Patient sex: F
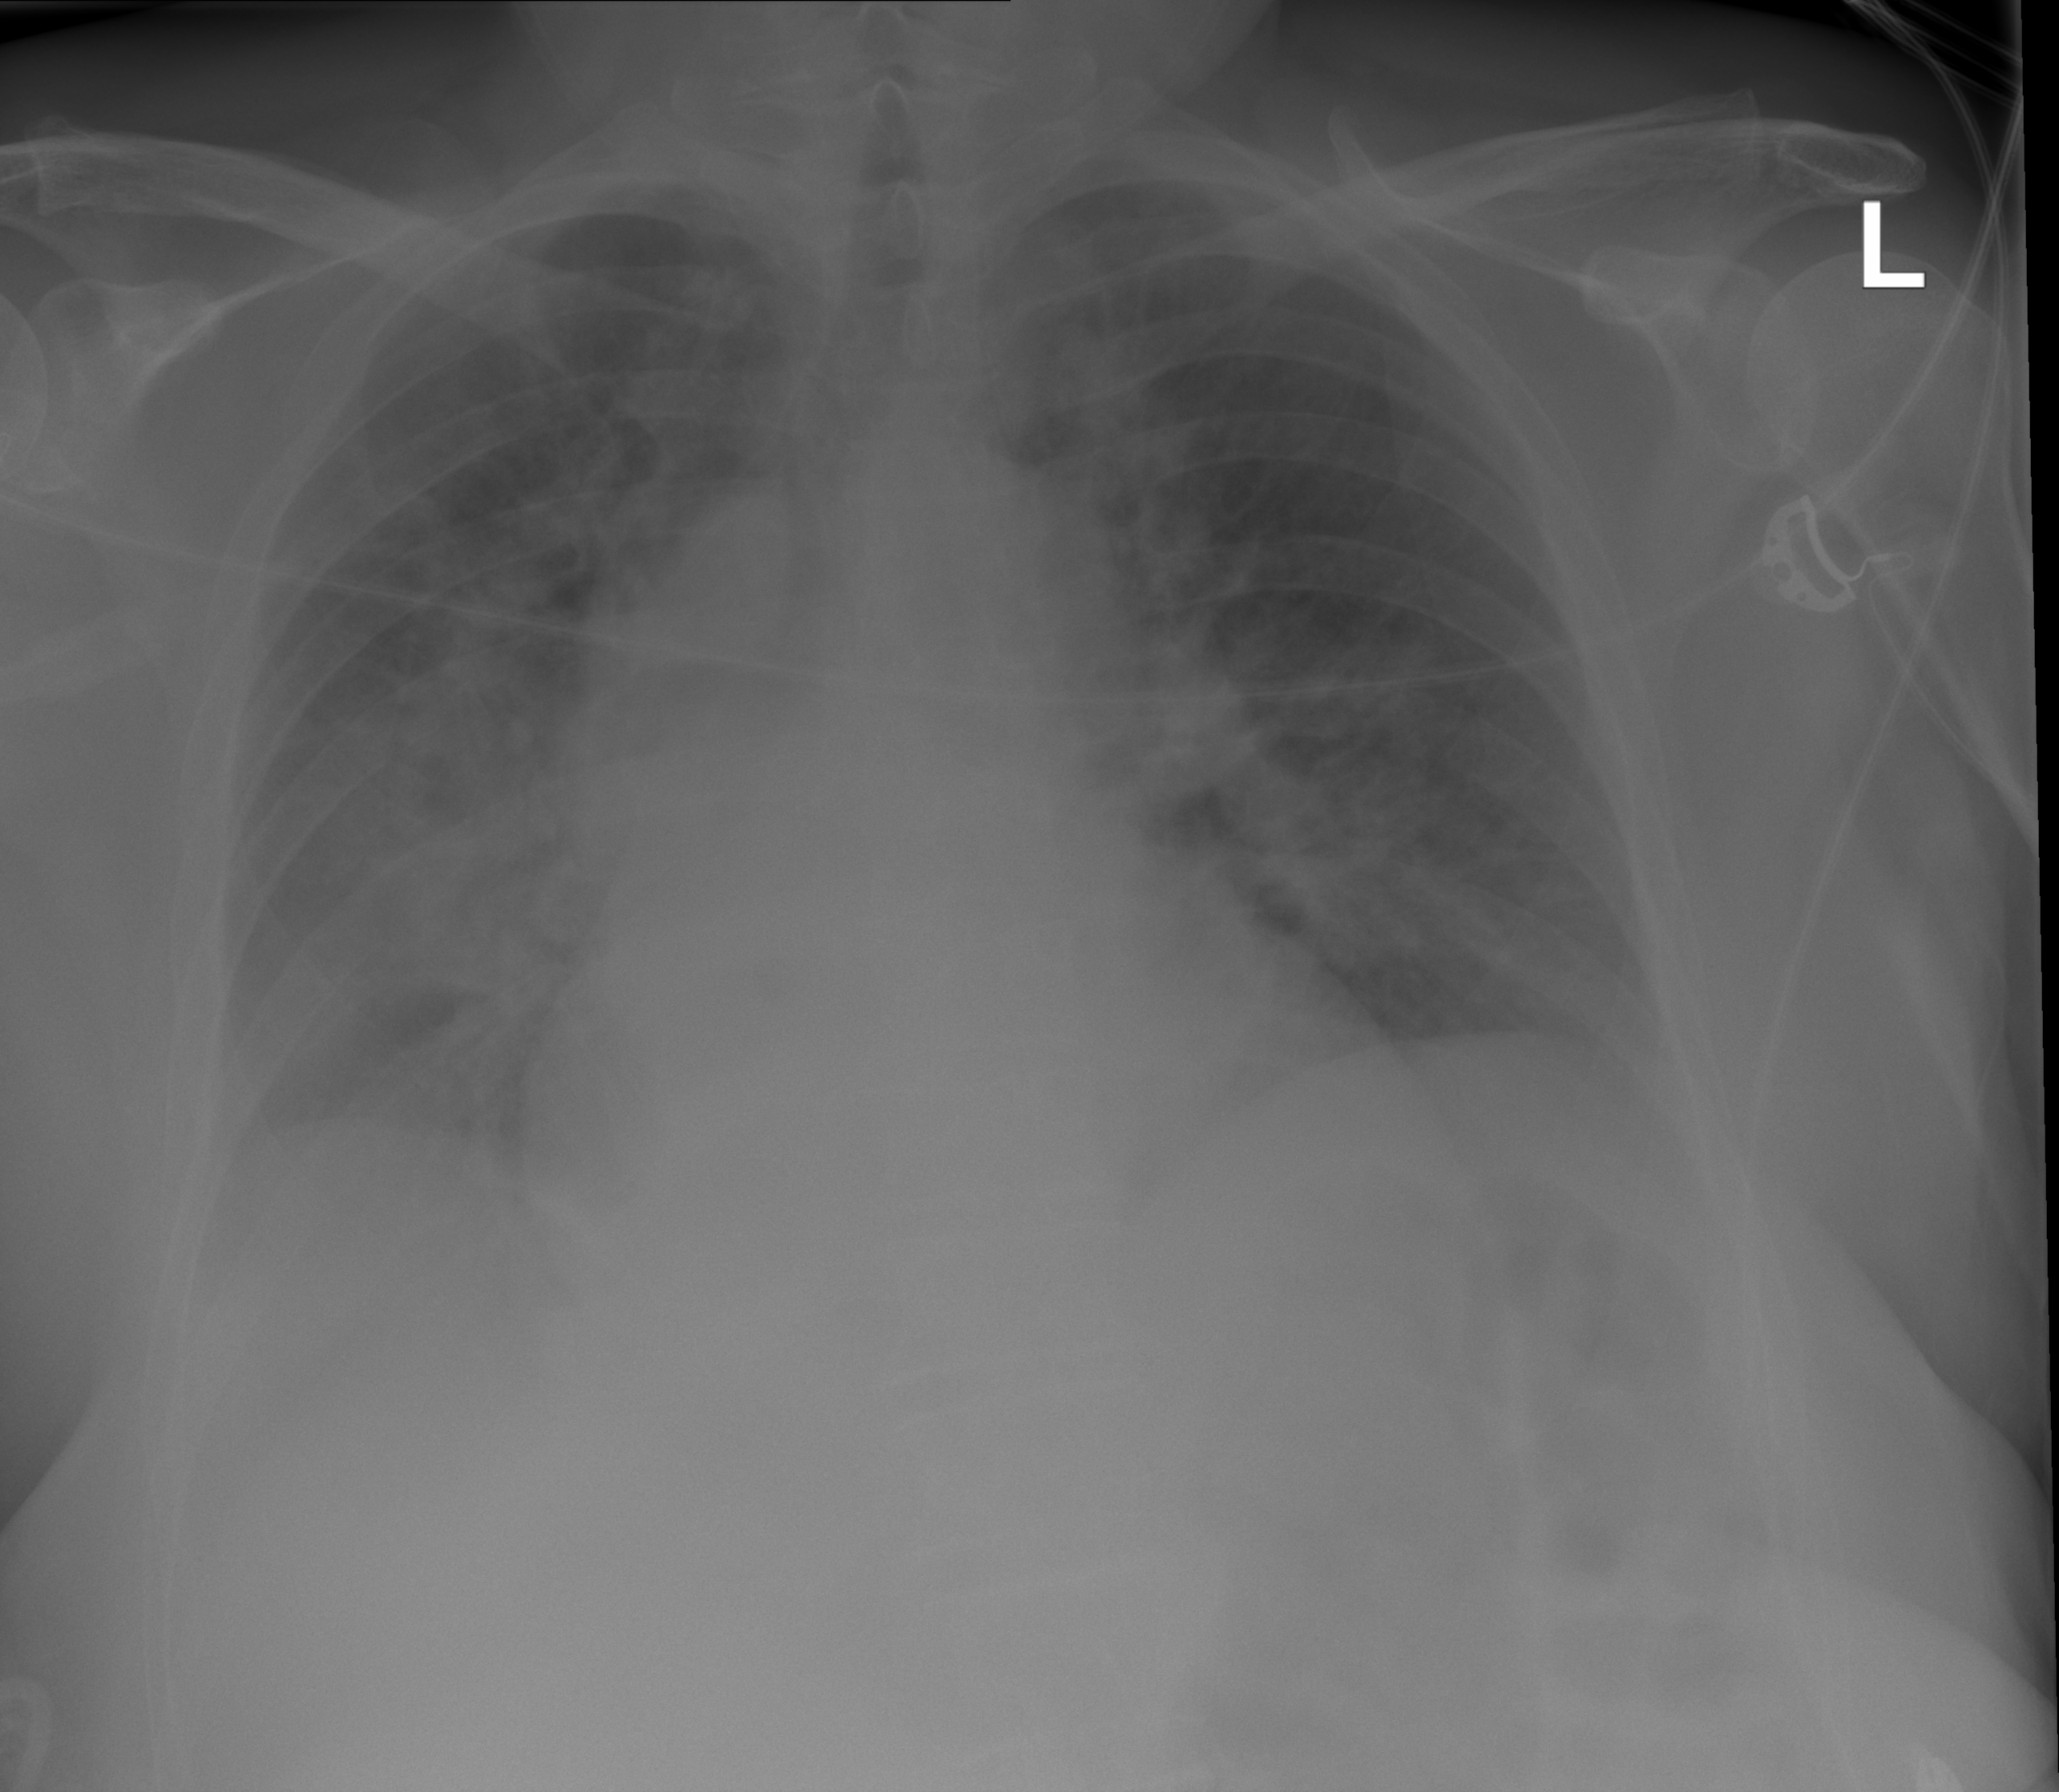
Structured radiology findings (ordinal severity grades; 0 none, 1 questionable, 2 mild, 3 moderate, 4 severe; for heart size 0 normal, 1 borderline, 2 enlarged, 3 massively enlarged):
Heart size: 2
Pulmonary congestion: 3
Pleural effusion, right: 0
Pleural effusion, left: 0
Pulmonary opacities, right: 3
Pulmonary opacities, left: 2
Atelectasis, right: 0
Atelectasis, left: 0